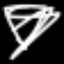
Label: diamond